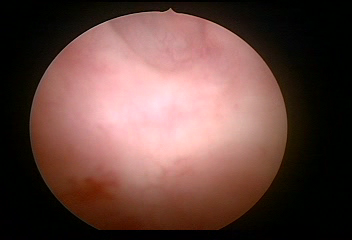
Modality: WLC
Class: Normal mucosa
Bladder cancer association: No